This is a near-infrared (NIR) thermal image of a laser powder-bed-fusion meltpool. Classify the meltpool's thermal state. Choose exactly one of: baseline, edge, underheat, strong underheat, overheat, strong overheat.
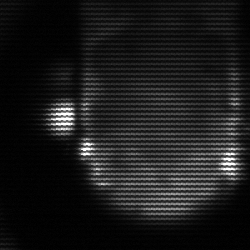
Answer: baseline